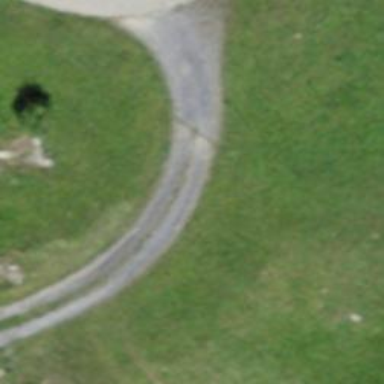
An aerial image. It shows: Track road with grade4 tracktype.